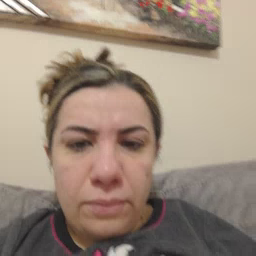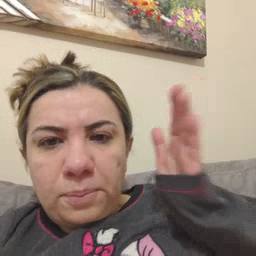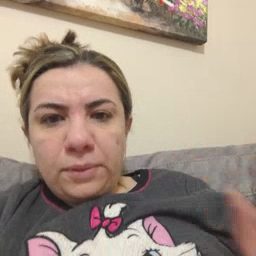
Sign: person